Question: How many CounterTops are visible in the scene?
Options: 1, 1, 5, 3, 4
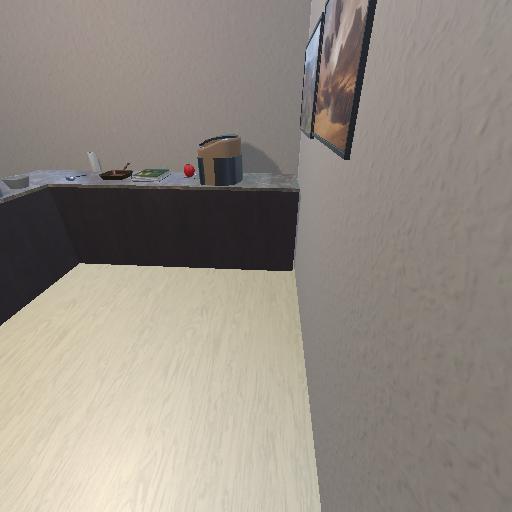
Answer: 1